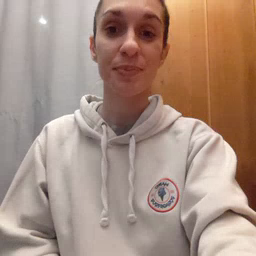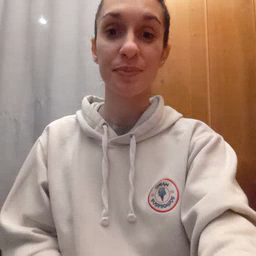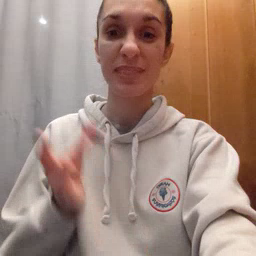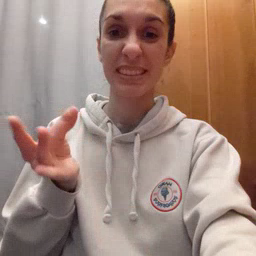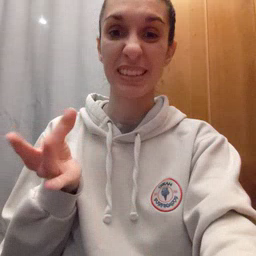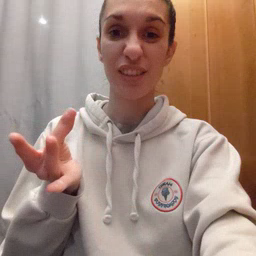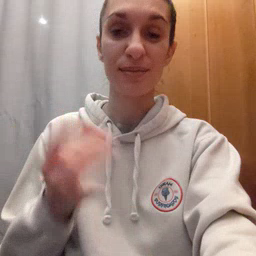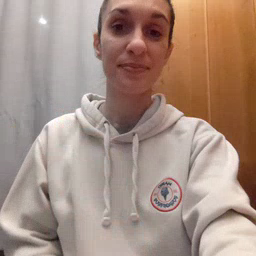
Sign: sticky